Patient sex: F
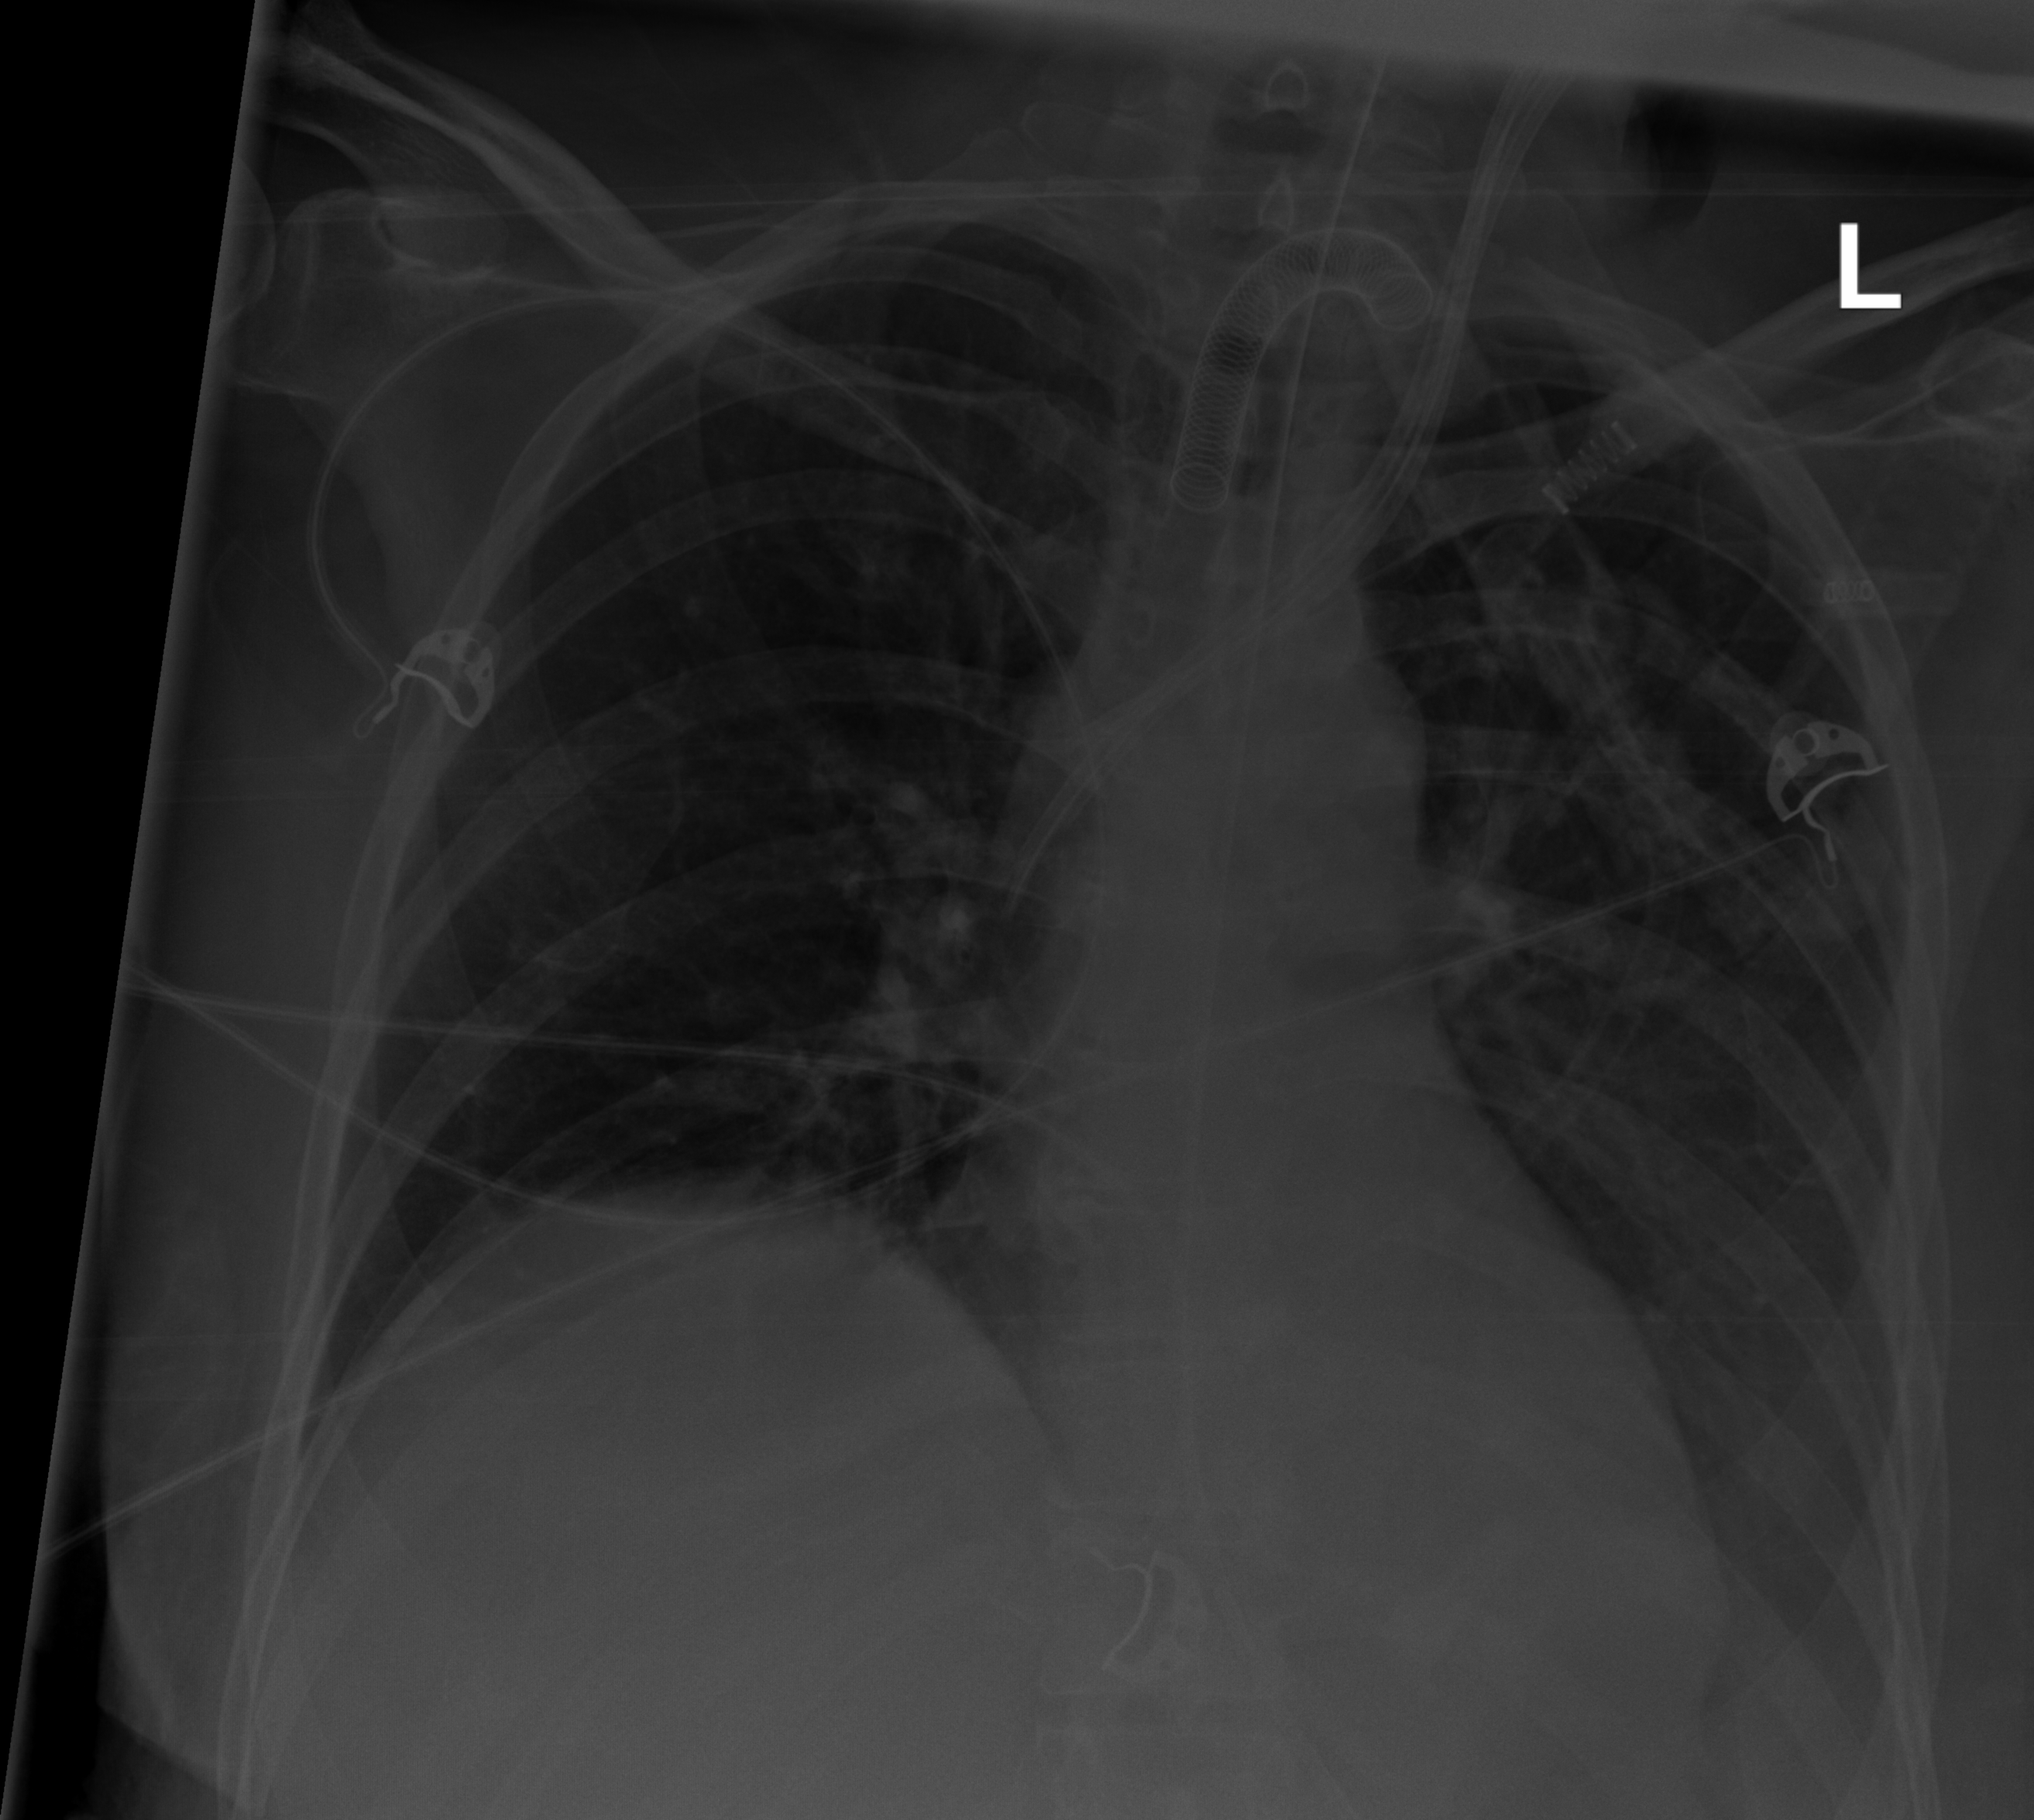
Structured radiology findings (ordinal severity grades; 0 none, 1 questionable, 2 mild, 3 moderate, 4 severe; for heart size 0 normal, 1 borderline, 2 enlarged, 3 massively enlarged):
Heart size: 0
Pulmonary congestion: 0
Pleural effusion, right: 0
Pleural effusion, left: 2
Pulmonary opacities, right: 0
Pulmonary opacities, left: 0
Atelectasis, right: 1
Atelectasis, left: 0